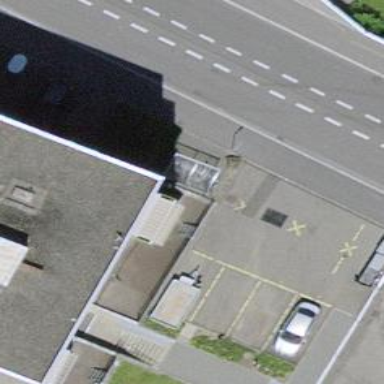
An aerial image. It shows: Bicycle parking facility.